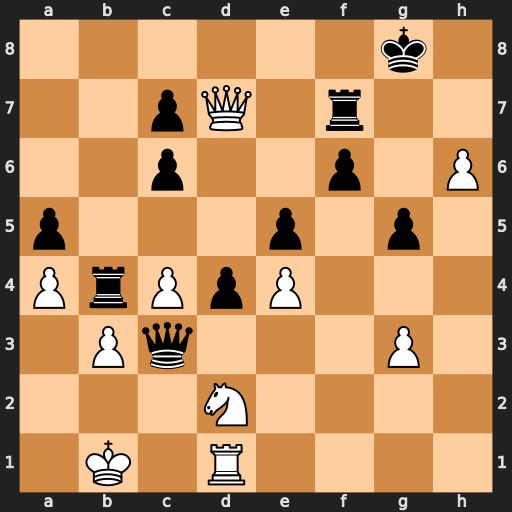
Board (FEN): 6k1/2pQ1r2/2p2p1P/p3p1p1/PrPpP3/1Pq3P1/3N4/1K1R4
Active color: w
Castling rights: -
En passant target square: -
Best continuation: Qe8+ Rf8 Qg6+ Kh8 Qg7#